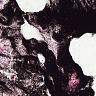
Metastatic tissue present: no